九年级 · 度量几何学
如图, 点 $A$

$B$,

$C, D$ 在 $\odot O$ 上

$\angle A O C=130^{\circ}$, 则 $\angle A B C=$ $\qquad$ $\circ$.

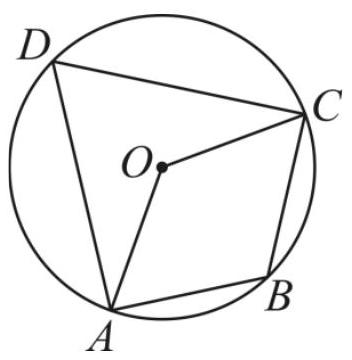
答案:  115

解析: 先作出弧 $A C$ 所对的圆周角 $\angle D$, 如图, 根据圆周角定理得到 $\angle D=\frac{1}{2} \angle A O C=65^{\circ}$,然后根据圆内接四边形的性质求 $\angle A B C$ 的度数.

【详解】解: $\because \angle D$ 为弧 $A C$ 所对的圆周角,

$\therefore \angle D=\frac{1}{2} \angle A O C=\frac{130^{\circ}}{2}=65^{\circ}$,

$\because \angle D+\angle A B C=180^{\circ}$,
$\therefore \angle A B C=180^{\circ}-65^{\circ}=115^{\circ}$.

故答案为: 115 .

【点睛】本题考查了圆周角定理: 在同圆或等圆中，同弧或等弧所对的圆周角相等，都等于这条弧所对的圆心角的一半. 也考查了圆内接四边形的性质.